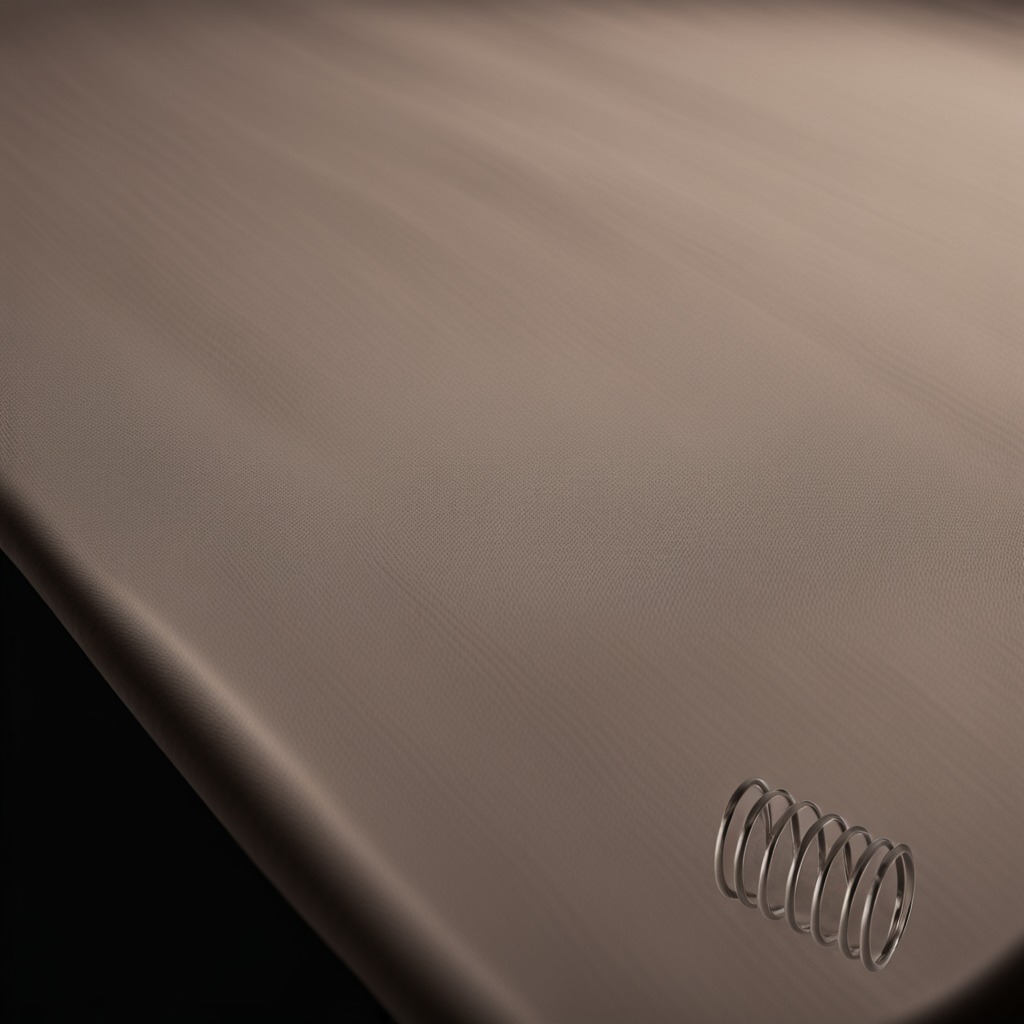
A coiled metal spring is lying on the wooden table.